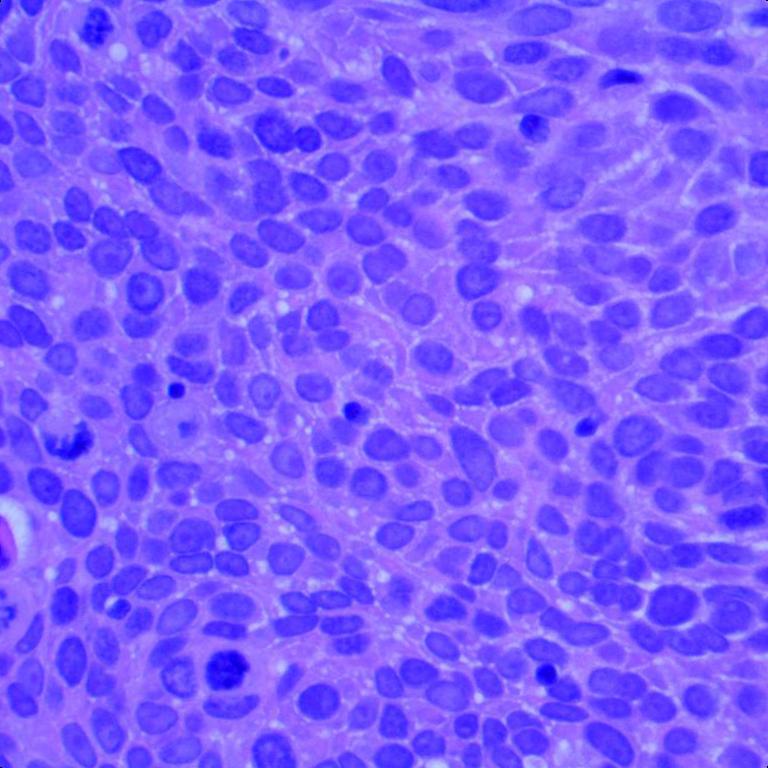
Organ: lung
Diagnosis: squamous carcinomas